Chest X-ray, AP view. Patient: 26 years old, sex F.
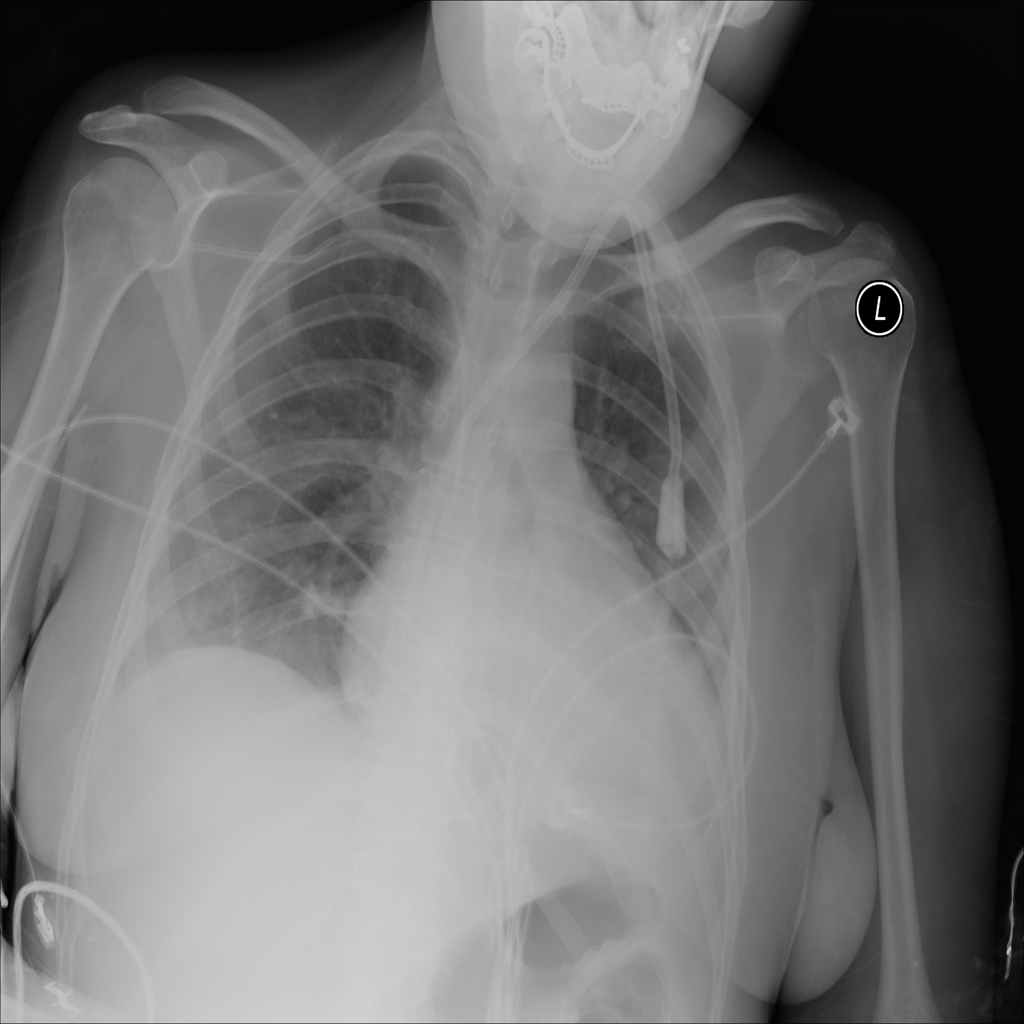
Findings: Effusion